RGB frame:
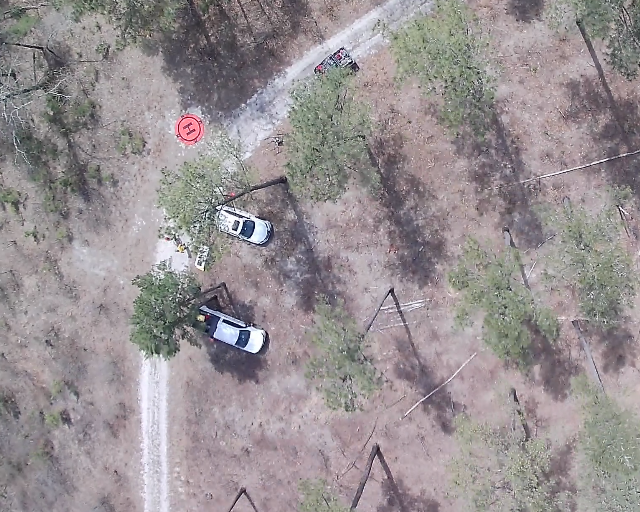
Thermal frame:
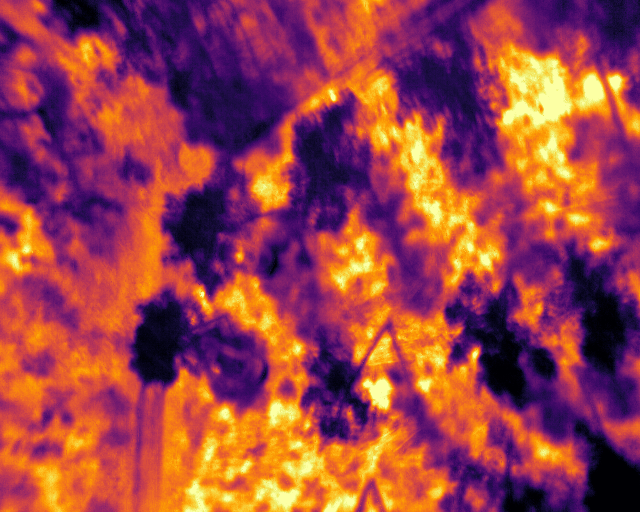
Captured: 2026-02-26 02:27:18
Pixels at or above 80 °C: 0 (fraction of frame: 0)